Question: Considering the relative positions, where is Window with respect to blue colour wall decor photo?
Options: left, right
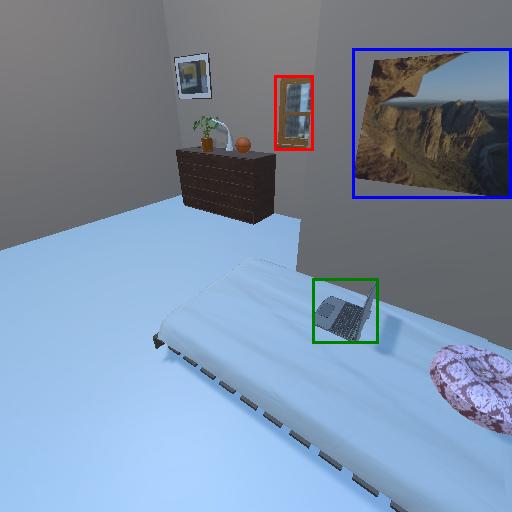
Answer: left